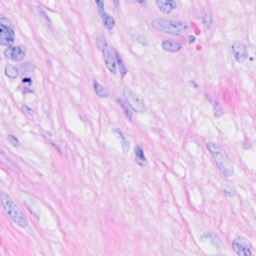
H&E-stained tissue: Breast